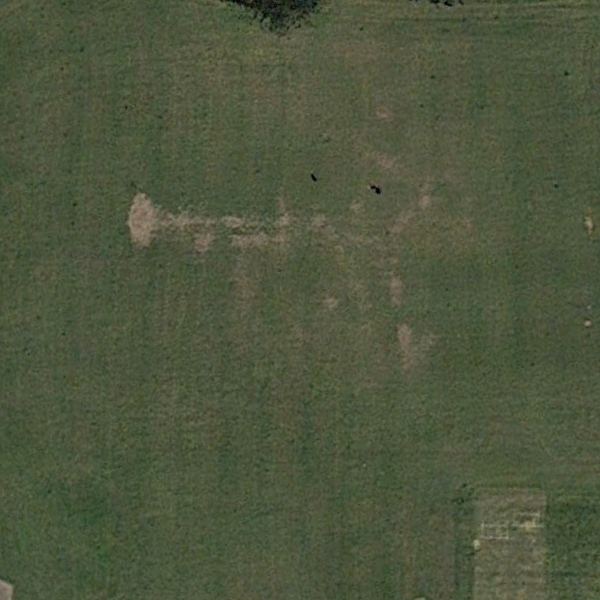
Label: Meadow